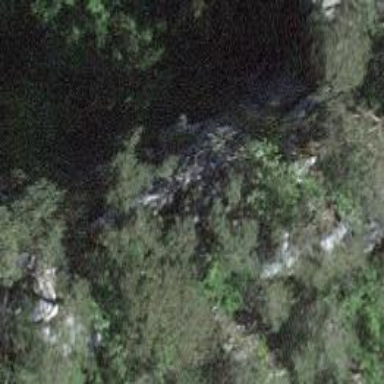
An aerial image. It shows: Natural cliff.